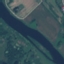
Land use / land cover: River